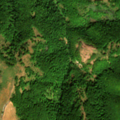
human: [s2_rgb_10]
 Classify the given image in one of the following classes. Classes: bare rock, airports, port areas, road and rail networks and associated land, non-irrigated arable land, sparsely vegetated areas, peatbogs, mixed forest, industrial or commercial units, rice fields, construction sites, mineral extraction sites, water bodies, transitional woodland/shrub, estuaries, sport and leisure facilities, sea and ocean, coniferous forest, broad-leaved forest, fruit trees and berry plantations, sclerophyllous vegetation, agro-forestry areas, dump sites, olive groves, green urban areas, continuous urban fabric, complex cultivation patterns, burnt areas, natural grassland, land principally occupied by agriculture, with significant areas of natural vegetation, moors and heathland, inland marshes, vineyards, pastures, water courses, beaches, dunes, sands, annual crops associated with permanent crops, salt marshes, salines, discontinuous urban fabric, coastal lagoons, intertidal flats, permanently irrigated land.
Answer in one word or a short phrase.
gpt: broad-leaved forest, natural grassland, transitional woodland/shrub